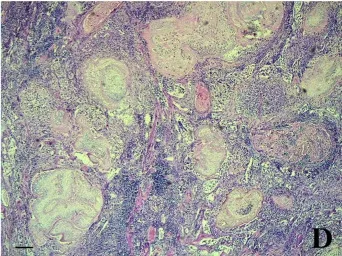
Lemur catta, liver, lungs. Lungs. (HE, 40x, bar 1,000 mum).
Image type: pathology (h&e)